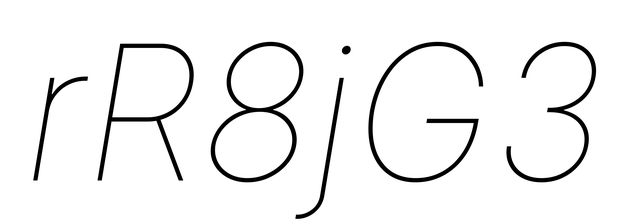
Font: Inter-Italic_Thin_Italic